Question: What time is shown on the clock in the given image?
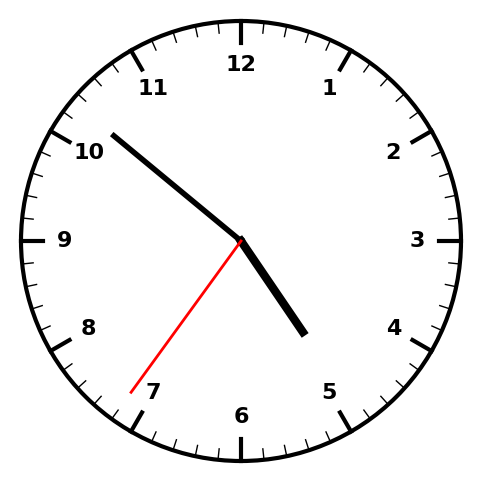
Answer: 04:51:36